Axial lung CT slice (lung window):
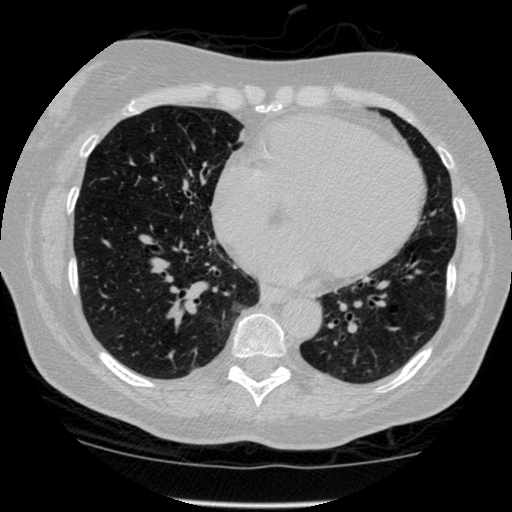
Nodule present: no